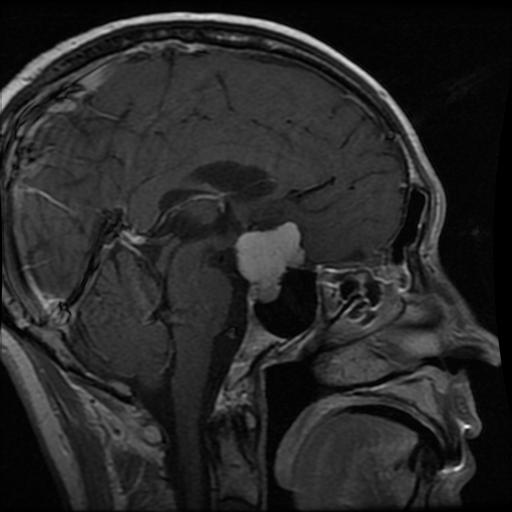
Label: meningioma